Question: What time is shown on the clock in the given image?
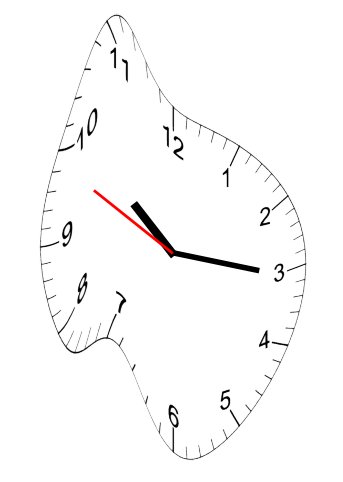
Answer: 10:15:49